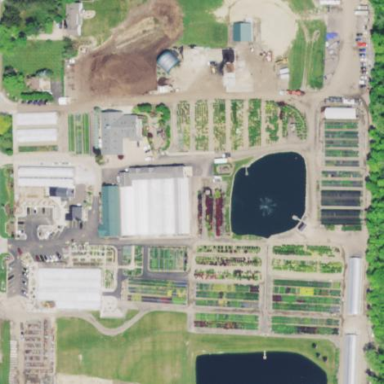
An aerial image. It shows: Garden center.